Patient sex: M
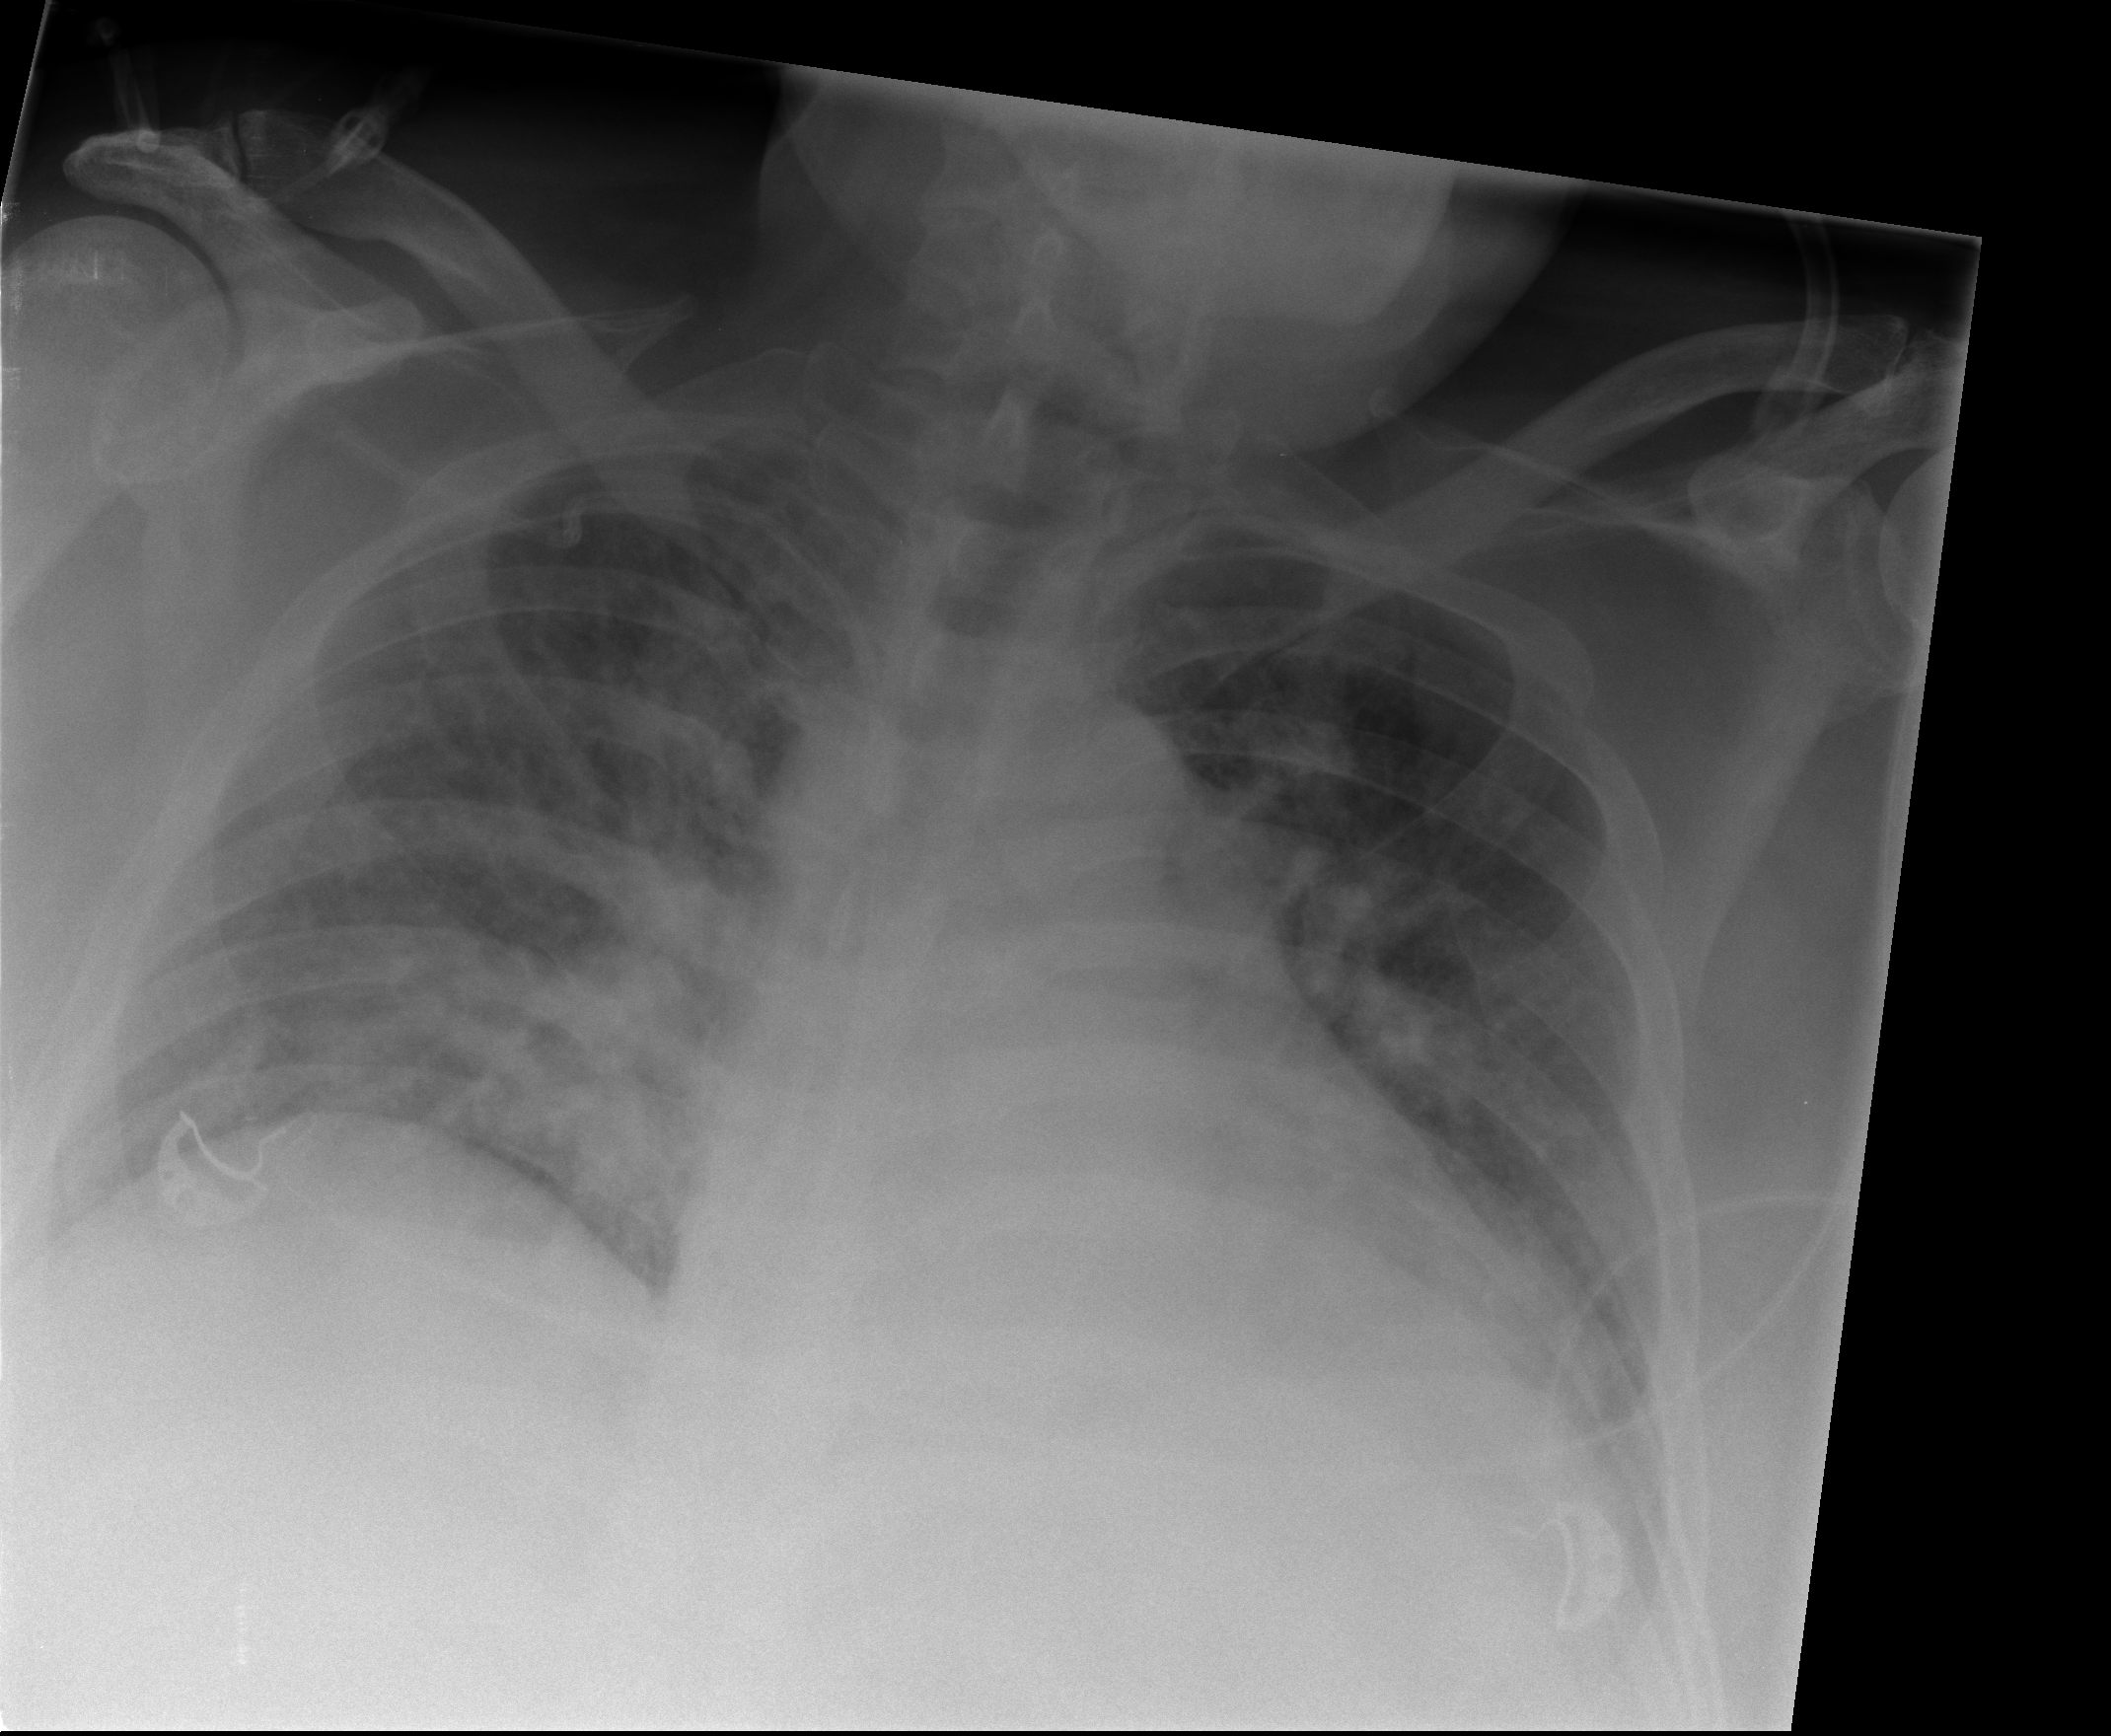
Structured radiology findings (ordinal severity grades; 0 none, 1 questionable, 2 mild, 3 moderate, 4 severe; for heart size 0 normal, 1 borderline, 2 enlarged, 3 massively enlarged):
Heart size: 2
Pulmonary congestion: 2
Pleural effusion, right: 0
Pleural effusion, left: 0
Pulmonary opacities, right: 0
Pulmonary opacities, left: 0
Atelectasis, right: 2
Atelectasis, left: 2